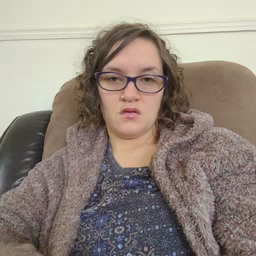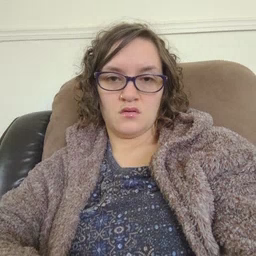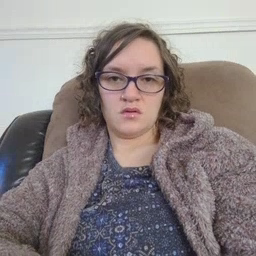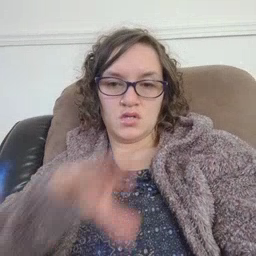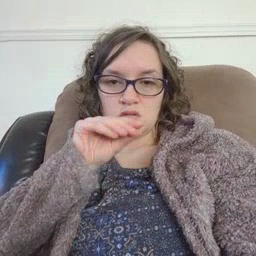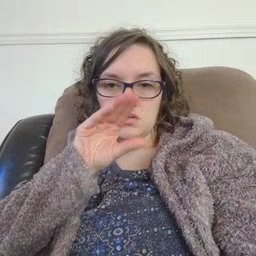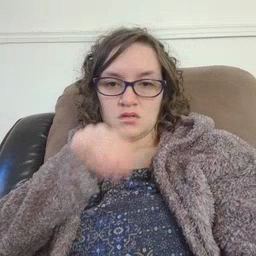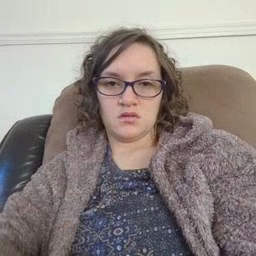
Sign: goose